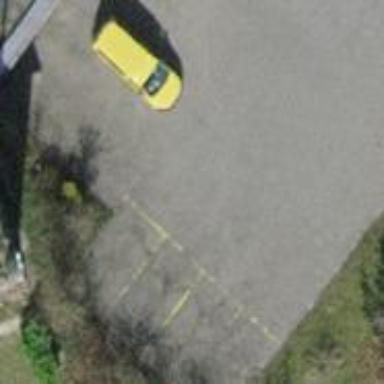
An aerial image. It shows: Parking area with surface.